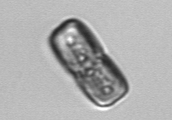
Label: Ephemera